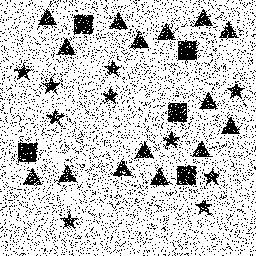
Squares: 5
Triangles: 15
Stars: 10
Total shapes: 30